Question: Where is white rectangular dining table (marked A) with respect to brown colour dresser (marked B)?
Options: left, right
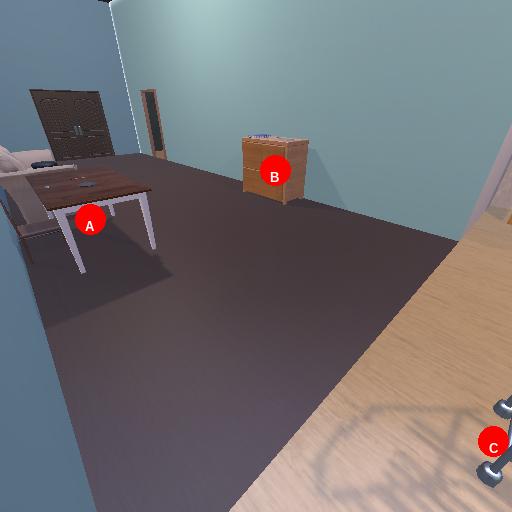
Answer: left